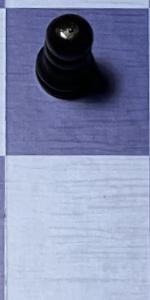
Label: Empty